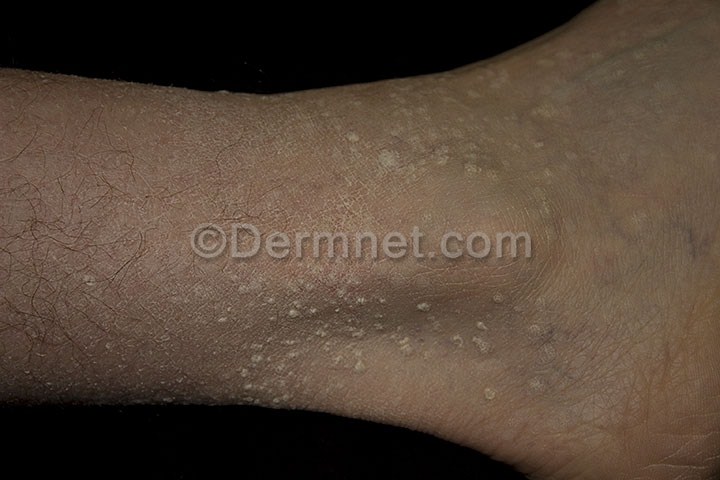
Disease: Seborrheic Keratoses and other Benign Tumors